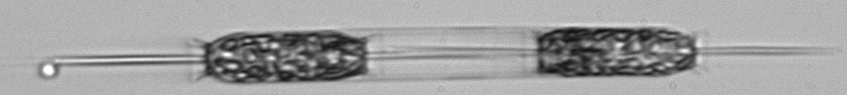
Label: Ditylum_brightwellii